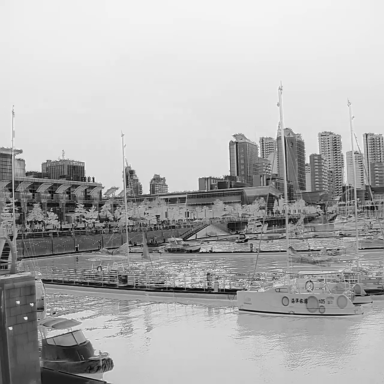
There are five objects shown in the infrared image, including a canoe, and four sailboats.